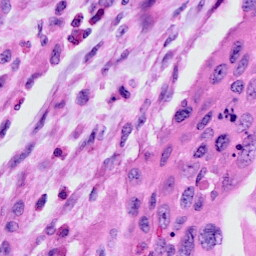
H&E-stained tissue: Cervix